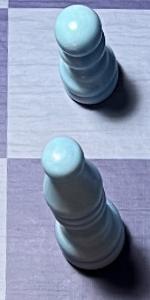
Label: Bishop_White